Aerial crown-view tile of a tropical tree (Barro Colorado Island, Panama), acquired 20241014:
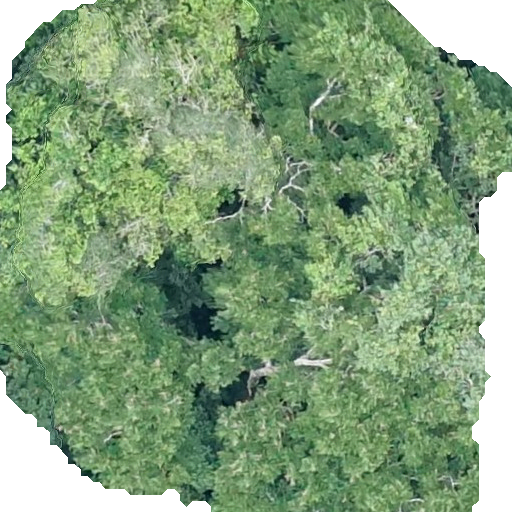
Species: Hymenaea courbaril
GBIF accepted scientific name: Hymenaea courbaril
Crown area: 393.84 m²